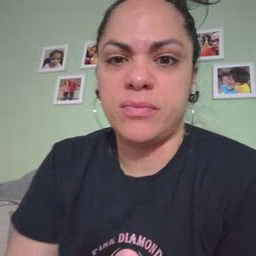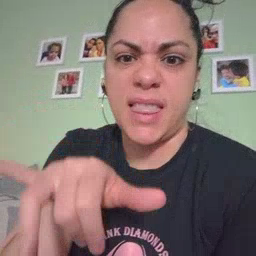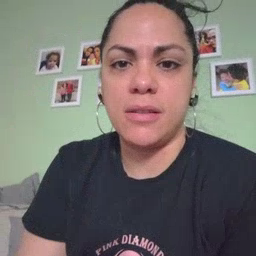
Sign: that